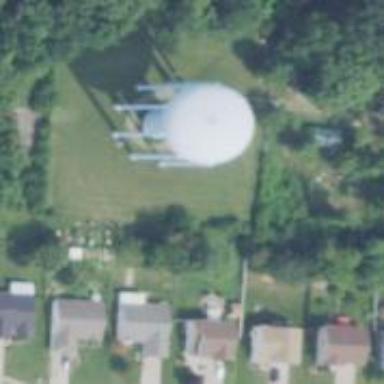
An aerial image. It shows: Water tower that is man-made.